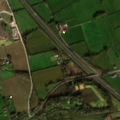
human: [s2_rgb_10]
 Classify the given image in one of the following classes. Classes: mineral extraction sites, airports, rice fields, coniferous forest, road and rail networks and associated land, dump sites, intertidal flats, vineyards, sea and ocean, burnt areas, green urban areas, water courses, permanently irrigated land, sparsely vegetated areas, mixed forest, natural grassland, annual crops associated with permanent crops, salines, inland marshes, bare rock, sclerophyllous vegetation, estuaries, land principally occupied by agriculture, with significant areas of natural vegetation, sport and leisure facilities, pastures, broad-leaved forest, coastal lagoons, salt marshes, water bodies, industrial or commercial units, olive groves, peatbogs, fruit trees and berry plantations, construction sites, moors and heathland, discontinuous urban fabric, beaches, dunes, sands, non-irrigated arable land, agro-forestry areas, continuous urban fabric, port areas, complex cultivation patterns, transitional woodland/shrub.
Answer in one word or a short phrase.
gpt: road and rail networks and associated land, mineral extraction sites, non-irrigated arable land, pastures, land principally occupied by agriculture, with significant areas of natural vegetation